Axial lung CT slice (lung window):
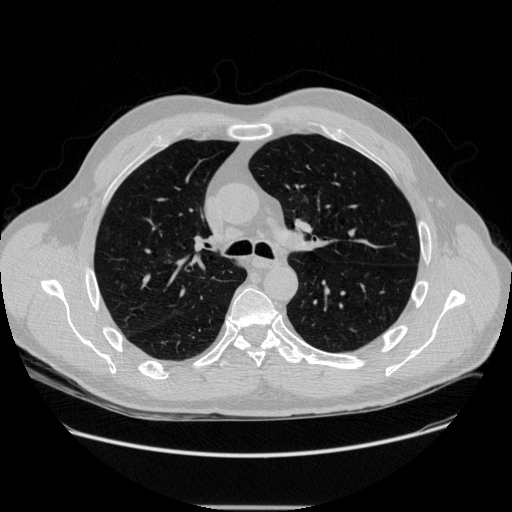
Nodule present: no